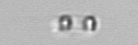
Label: Skeletonema